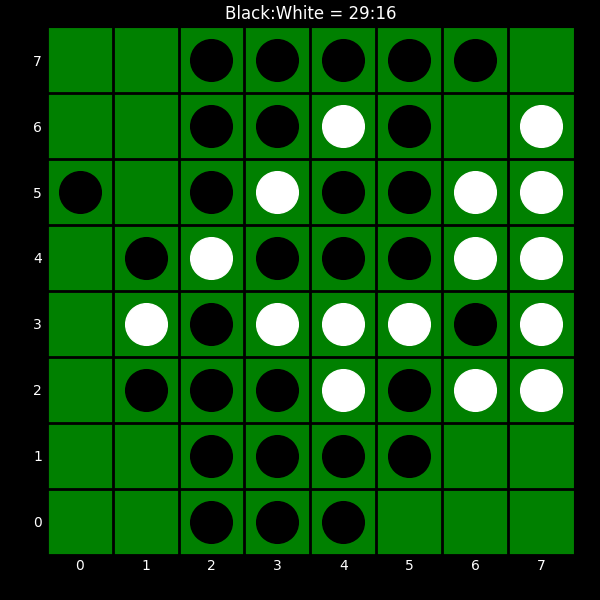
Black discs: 29
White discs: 16